Aerial crown-view tile of a tropical tree (Barro Colorado Island, Panama), acquired 20250414:
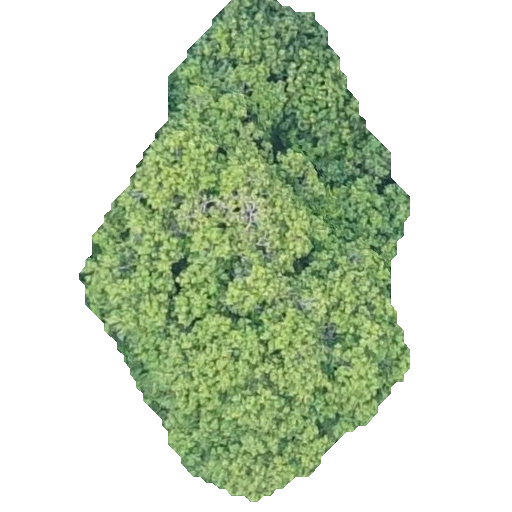
Species: Trichilia tuberculata
GBIF accepted scientific name: Trichilia tuberculata
Crown area: 162.022 m²